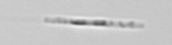
Label: Leptocylindrus